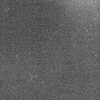
Atmospheric dust classification: not_dusty